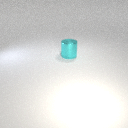
large cyan metal cylinder